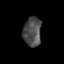
Tissue: prostate
Cell type: T cells
Senescence score: 0.3272
Nuclear area (px): 518
Mean DAPI intensity: 75.708